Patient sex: M
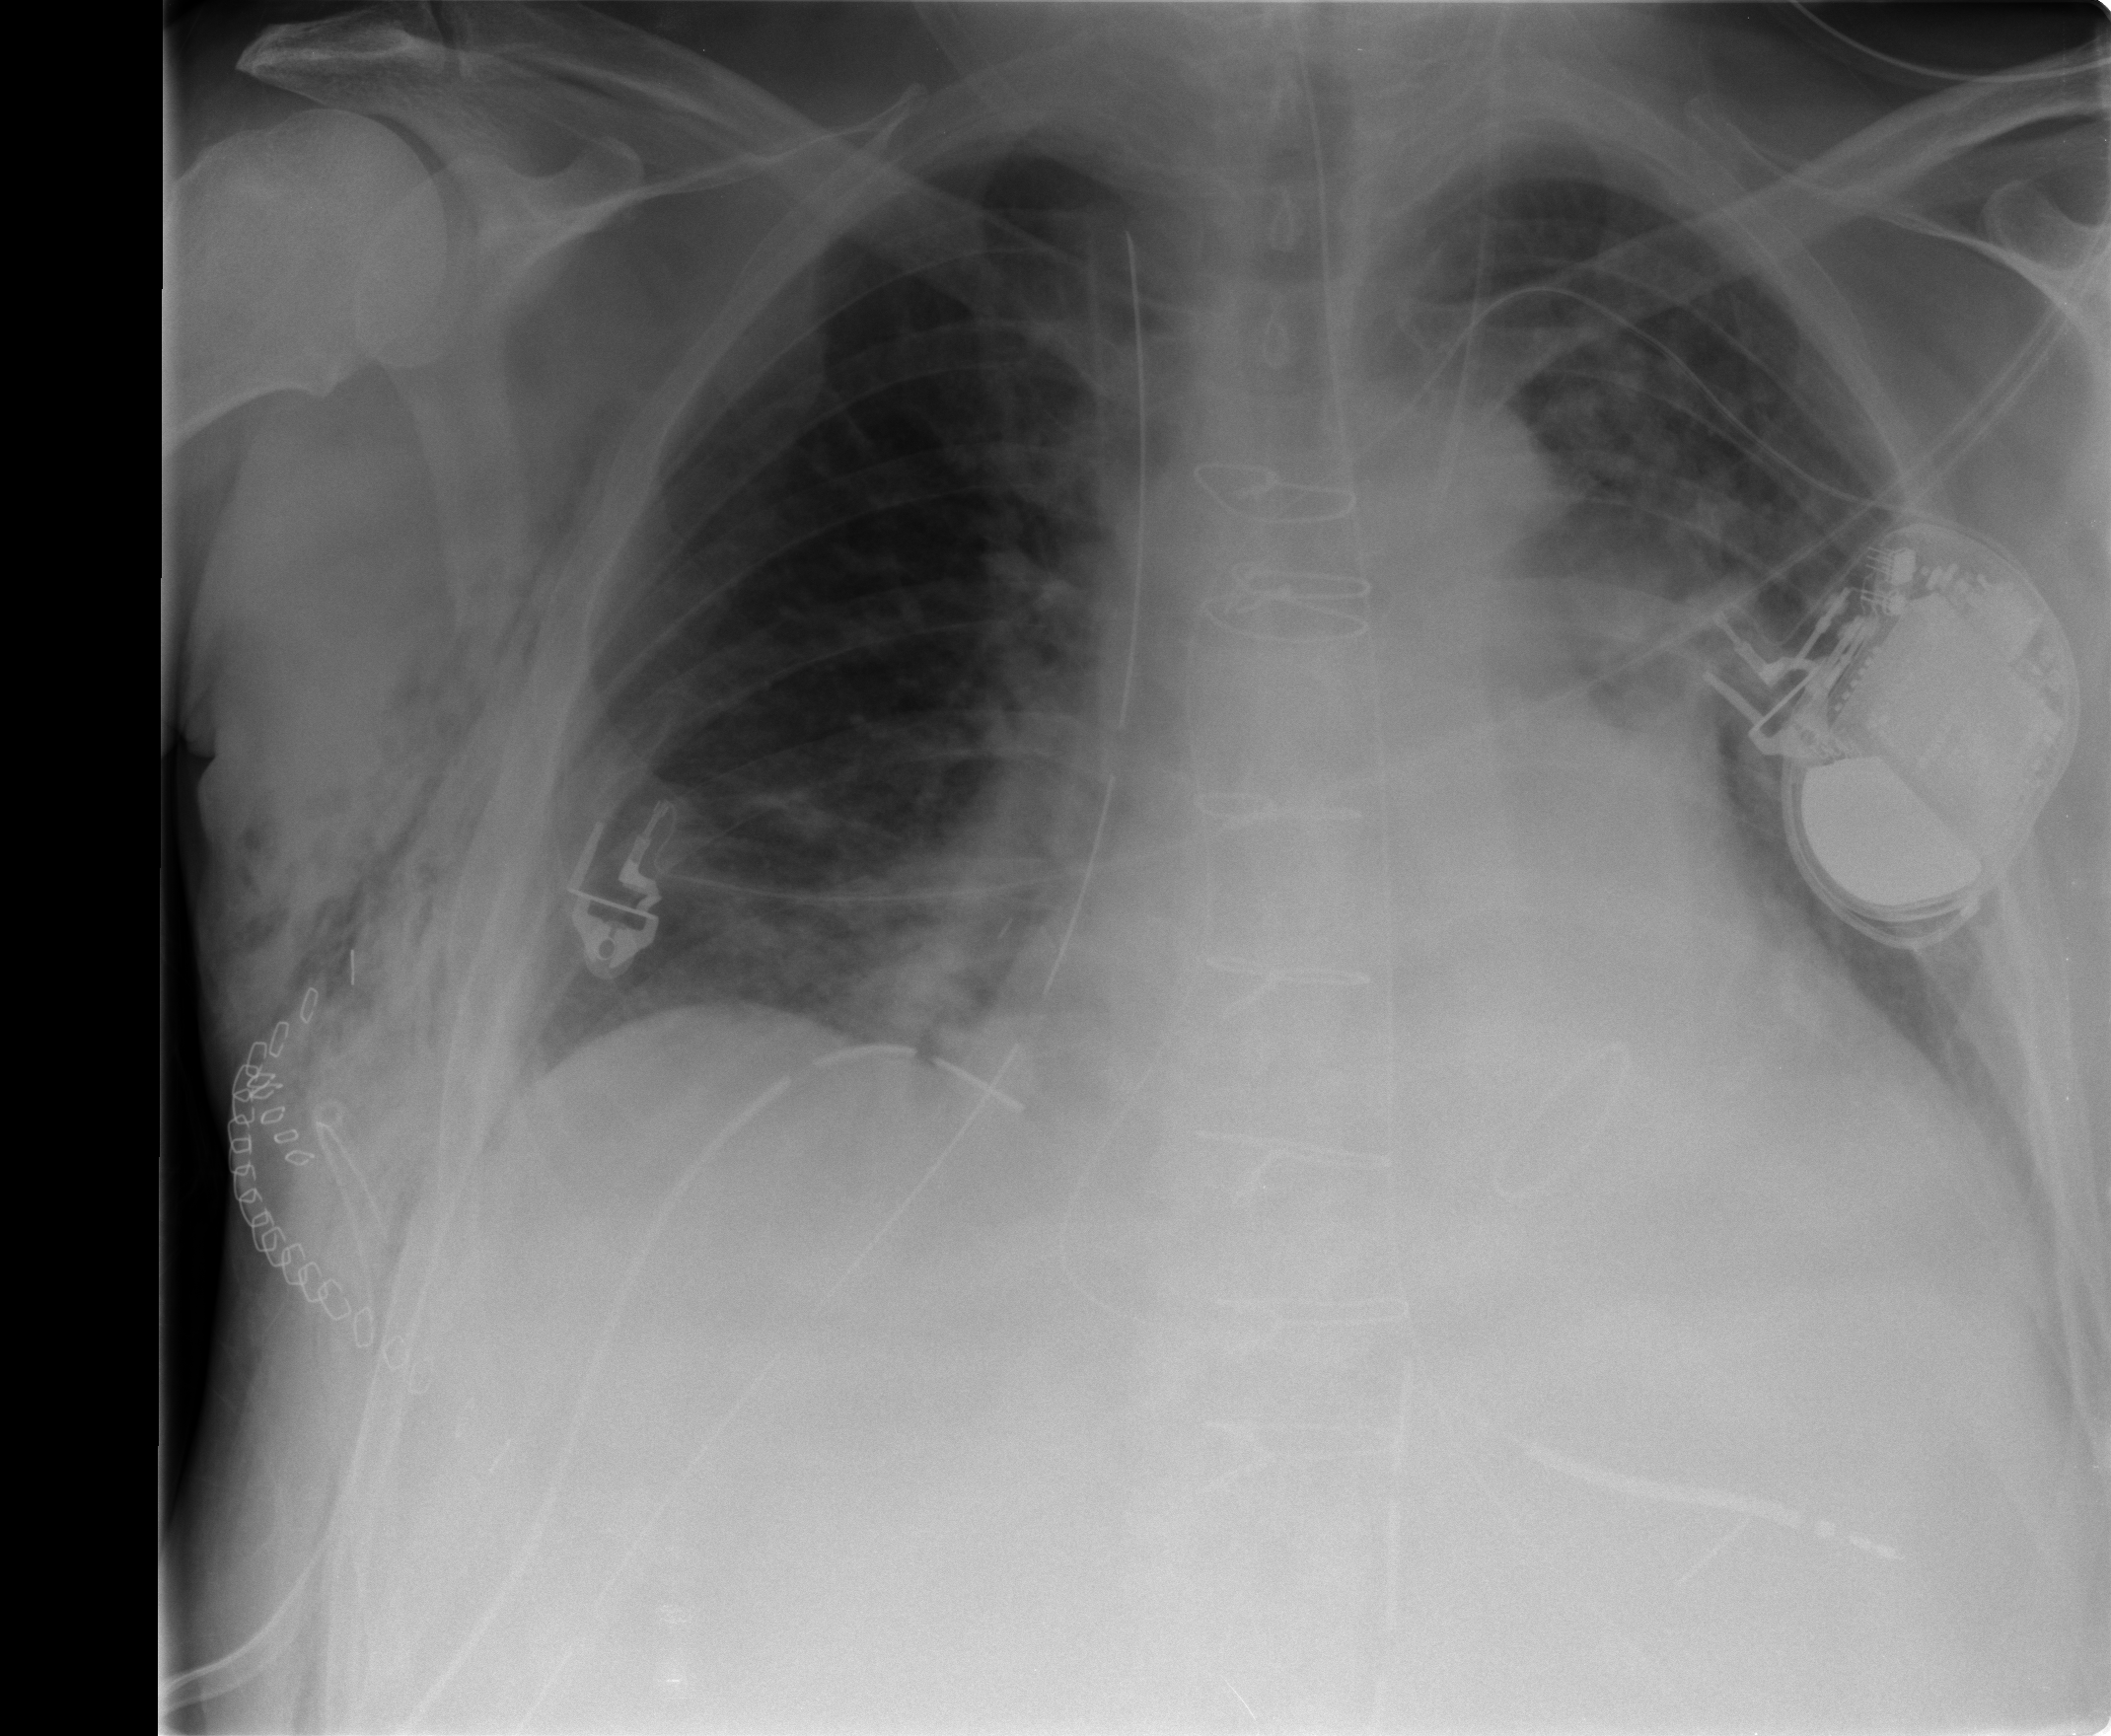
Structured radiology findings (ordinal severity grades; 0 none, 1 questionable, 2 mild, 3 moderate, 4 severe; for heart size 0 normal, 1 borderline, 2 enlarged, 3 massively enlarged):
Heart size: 2
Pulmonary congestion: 1
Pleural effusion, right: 0
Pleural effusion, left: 1
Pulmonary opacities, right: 1
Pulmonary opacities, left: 1
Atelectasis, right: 2
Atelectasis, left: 2